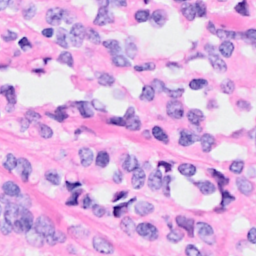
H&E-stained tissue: Breast